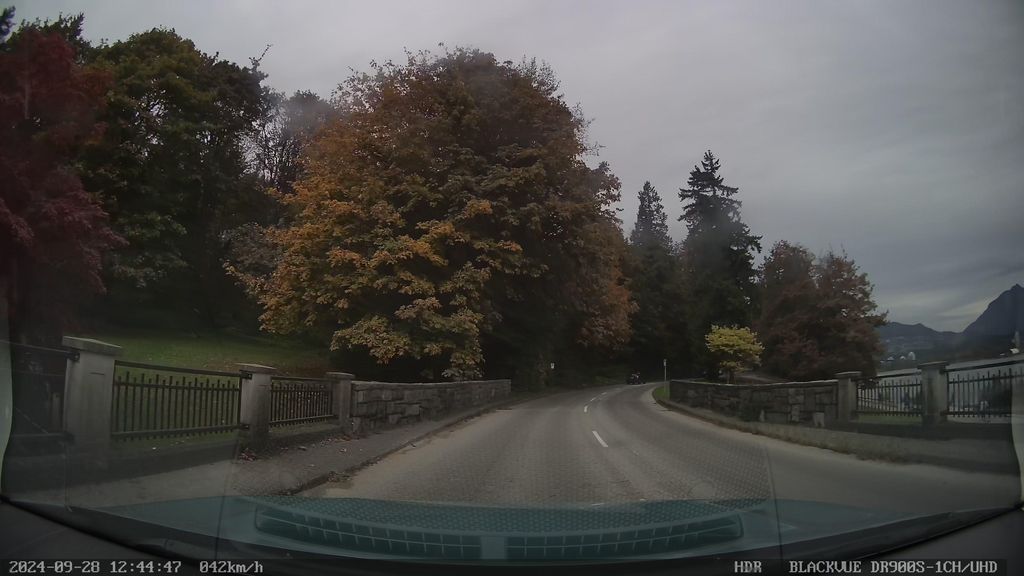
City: vancouver